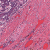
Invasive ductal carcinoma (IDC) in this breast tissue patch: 0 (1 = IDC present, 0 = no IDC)